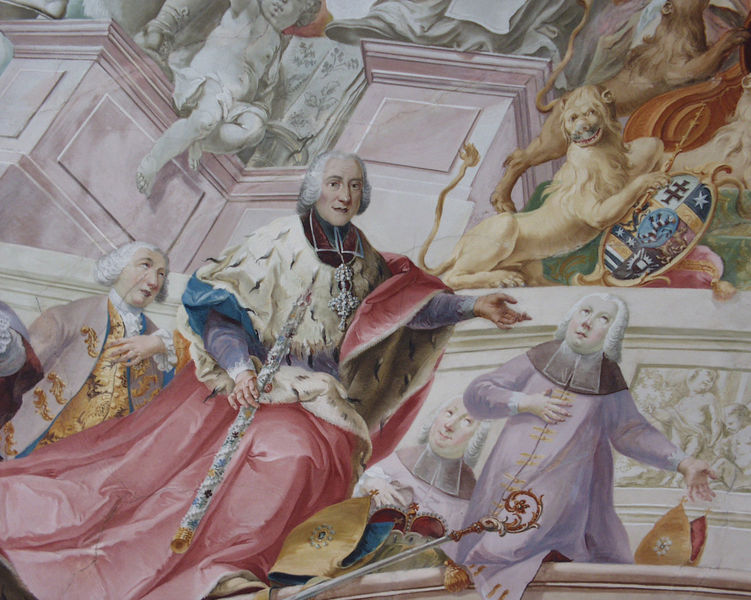
Titel: Maria, Sitz der Weisheit (Ausschnitt)
Künstler: Johann Anwander
Standort: Dillingen
Institution: Goldener Saal
Schlagwörter: blau, hand, mann, umhang, weiß, gelb, grün, menschen, bunt, frau, grau, männer, orange, säule, rot, schloss, tier, malerei, mütze, barock, hermelin, pelz, silber, sockel, bild, porträt, kirche, geistlicher, gold, mantel, adel, decke, puder, rokoko, rosa, stock, engel, putte, statue, perücke, relief, farbig, perspektive, stab, kette, lila, saal, friedrich, franzosen, bischof, kissen, könig, papst, wandmalerei, podest, zeigen, vier, schild, kreuz, stern, schwert, uniform, kardinal, fürst, wappen, löwen, statuen, anhänger, klerus, mitra, tiara, absolutismus, adelig, löwe, bommel, deckengemälde, fresko, siegel, hermelinpelz, hirtenstab, perücken, putten, kitschig, sakral, fresco, purpur, zepter, szepter, grell, deckenmalerei, spätbarock, kurfürst, augsburg, staab, bischofsstab, tiepolo, scheinarchitektur, sakralkunst, bischofsmütze, wappenschild, deckenfrsko, beffchen, hessen, kompositwappen, tieplolo, d, rtiepolo, kryptoporträt